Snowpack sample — Snodgrass Mountain, Crested Butte, Colorado (2/4/25, 12:06 PM MST)
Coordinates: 38.923, -106.968
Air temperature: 35 °F
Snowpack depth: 80 cm
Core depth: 50 cm
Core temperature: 30.2 °F
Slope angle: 14°, slope face: 78°
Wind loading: low
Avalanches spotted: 0
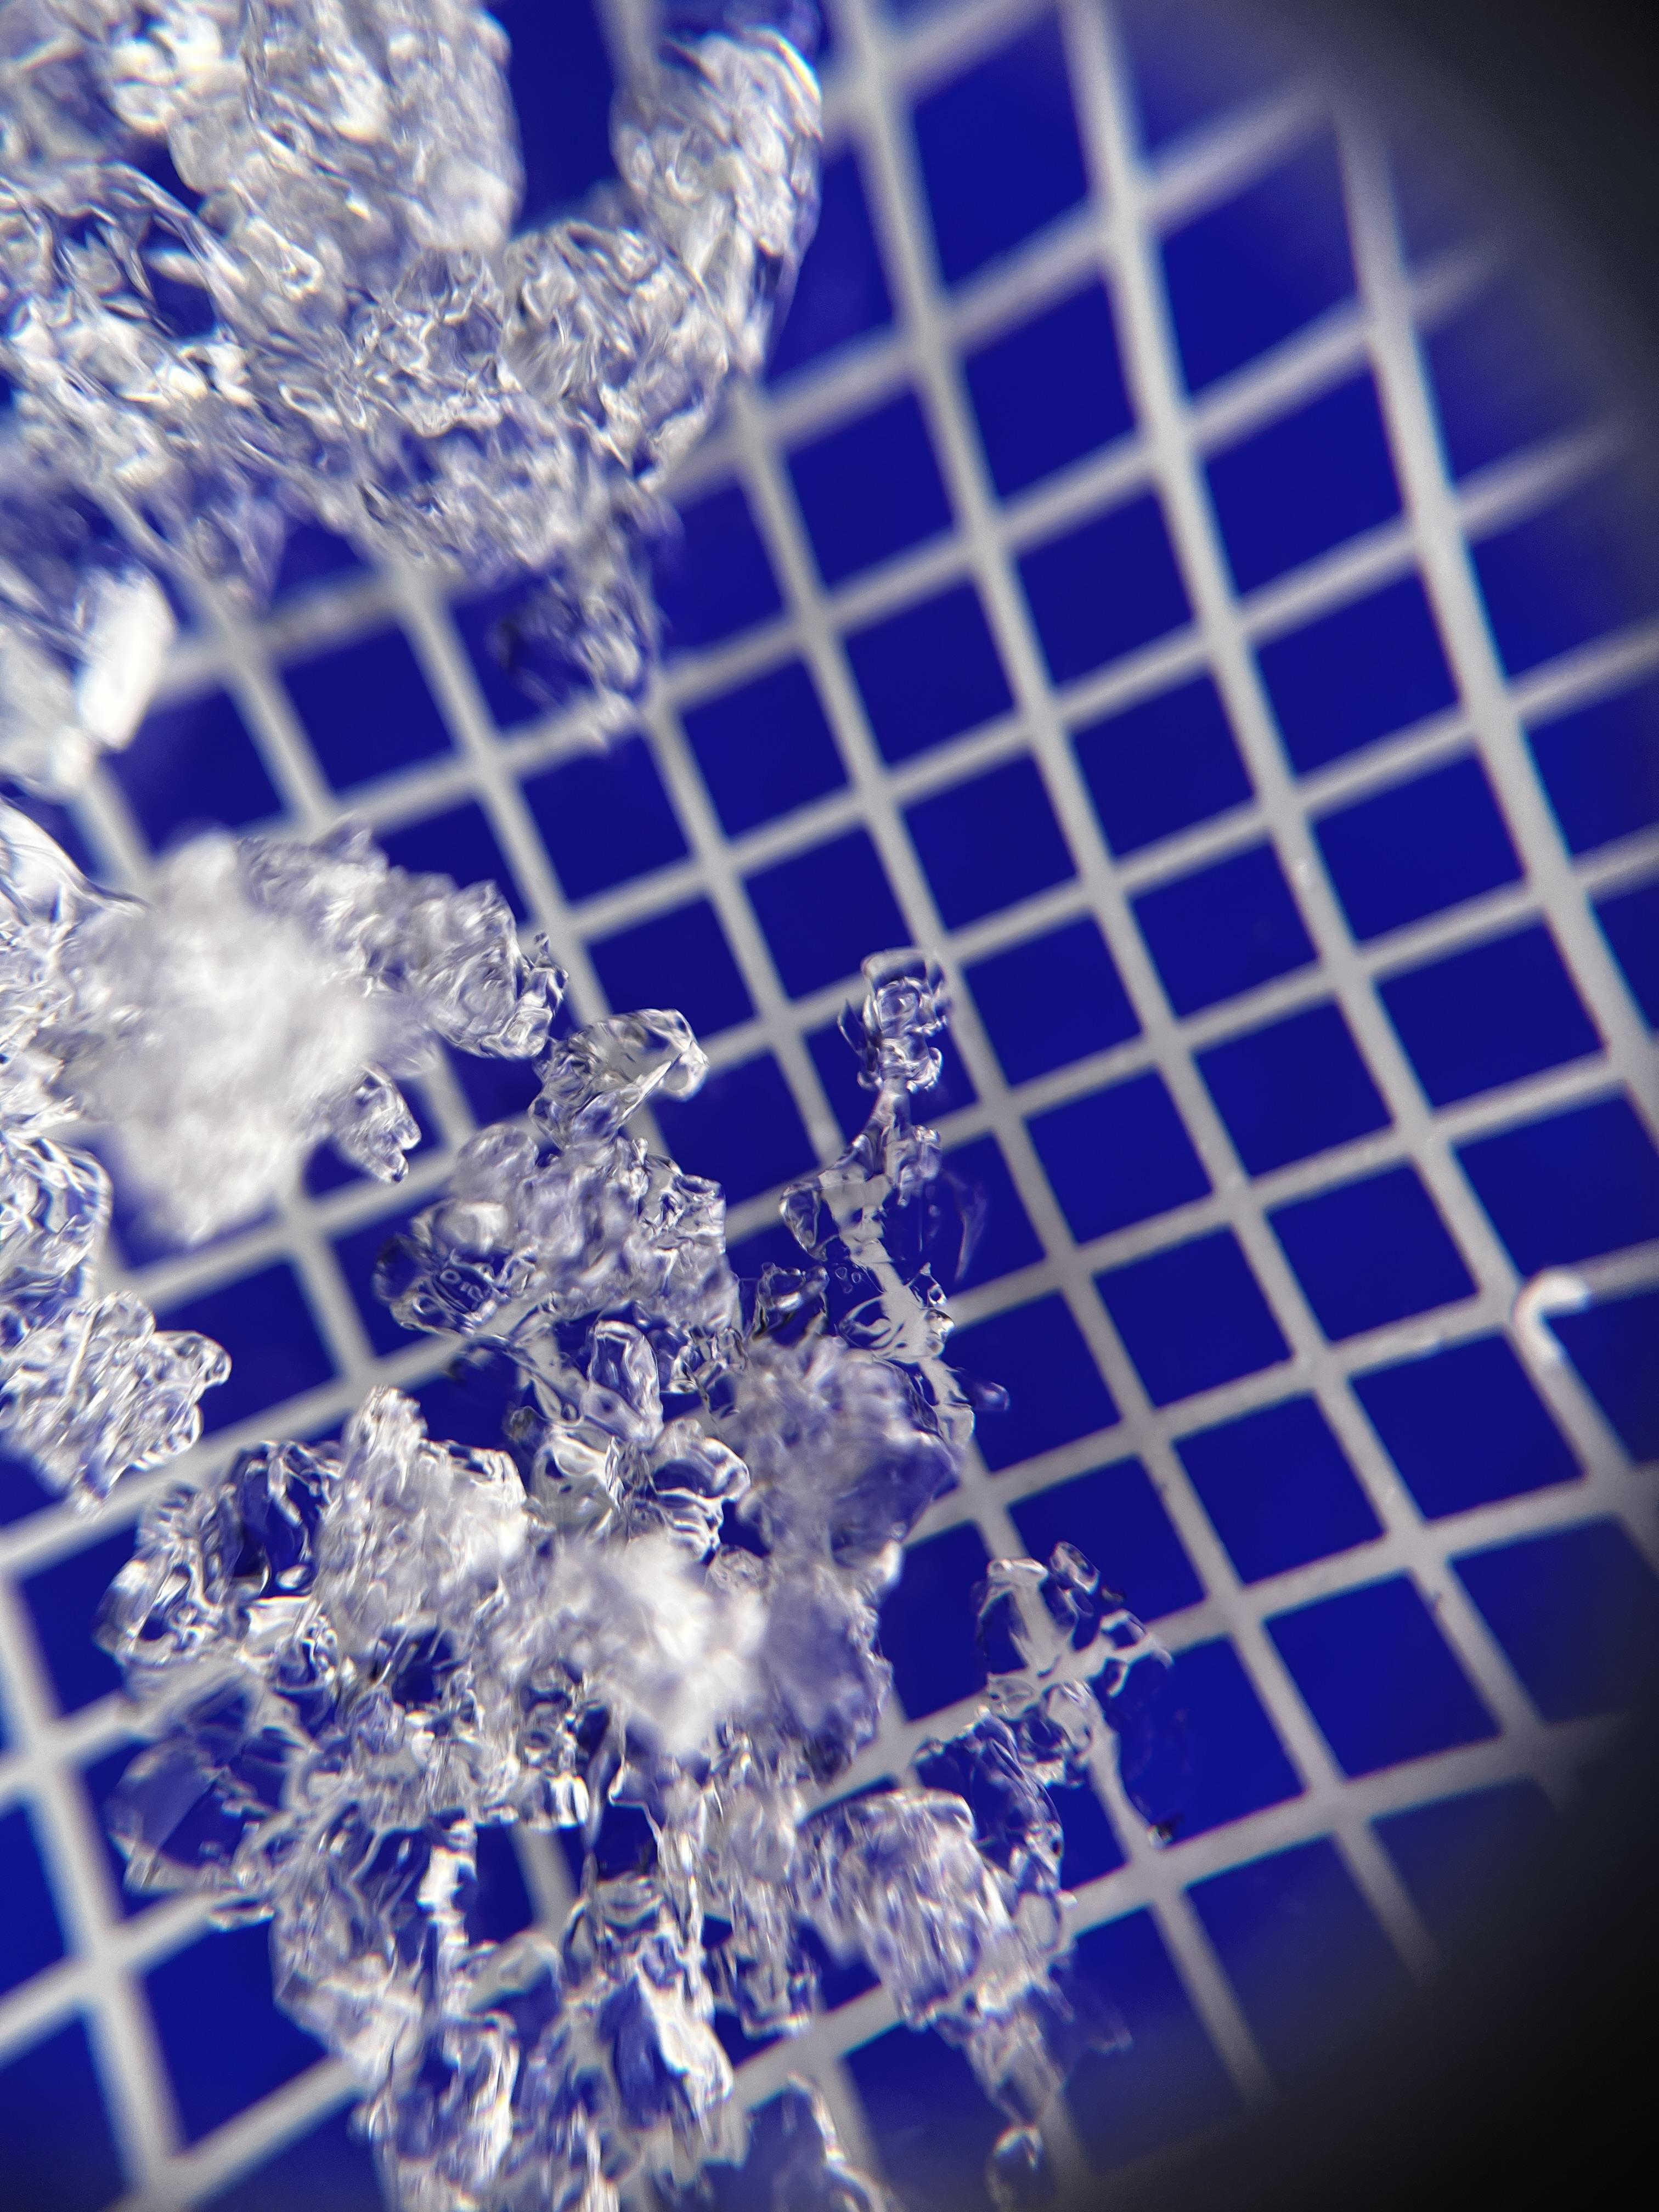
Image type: magnified_profile
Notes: No avalanches nearby, unusually warm weather for the last month reported by residents, Collected 25 yards from treeline